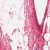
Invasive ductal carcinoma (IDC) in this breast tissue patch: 0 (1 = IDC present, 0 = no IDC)